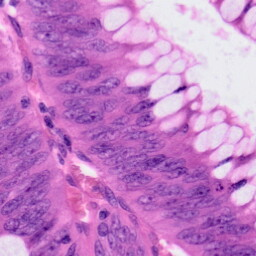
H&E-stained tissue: Colon